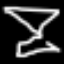
Label: hourglass